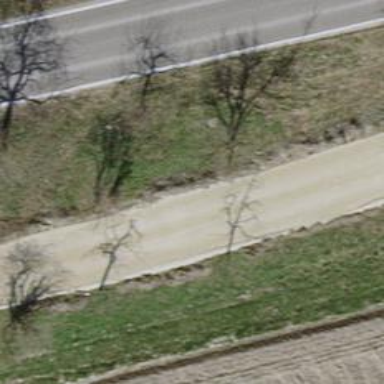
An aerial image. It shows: Asphalt path.